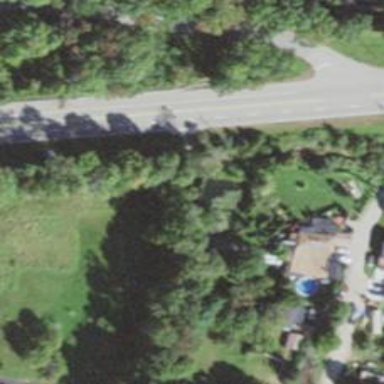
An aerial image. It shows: Residential driveway.